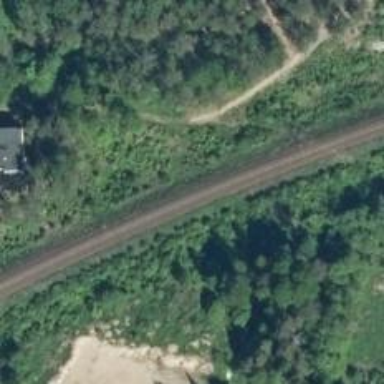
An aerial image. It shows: Railway with continuous electrified contact lines.